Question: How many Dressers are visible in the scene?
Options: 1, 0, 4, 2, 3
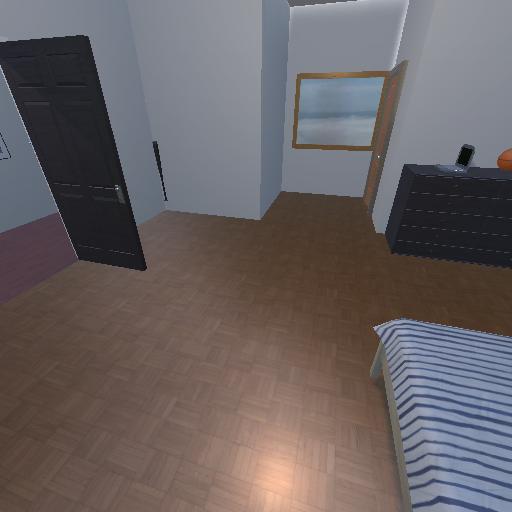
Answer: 1